Field crop: tomato
Growth stage: 1
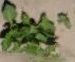
Species: solanum